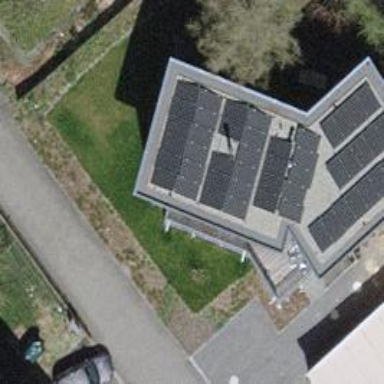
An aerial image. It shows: Solar power generator using photovoltaic method with solar photovoltaic panel types.